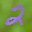
Label: 2